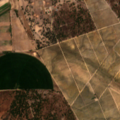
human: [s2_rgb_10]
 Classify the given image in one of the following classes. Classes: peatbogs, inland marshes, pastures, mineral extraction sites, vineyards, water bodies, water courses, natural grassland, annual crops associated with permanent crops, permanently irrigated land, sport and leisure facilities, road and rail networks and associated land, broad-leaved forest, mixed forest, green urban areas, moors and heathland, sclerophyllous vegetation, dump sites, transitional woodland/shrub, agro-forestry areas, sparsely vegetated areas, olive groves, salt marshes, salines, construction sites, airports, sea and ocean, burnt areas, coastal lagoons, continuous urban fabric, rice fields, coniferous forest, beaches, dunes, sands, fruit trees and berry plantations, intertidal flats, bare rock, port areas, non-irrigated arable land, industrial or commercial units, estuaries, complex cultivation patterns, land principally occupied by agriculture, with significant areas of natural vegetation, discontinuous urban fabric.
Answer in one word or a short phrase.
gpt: permanently irrigated land, vineyards, complex cultivation patterns, agro-forestry areas, broad-leaved forest